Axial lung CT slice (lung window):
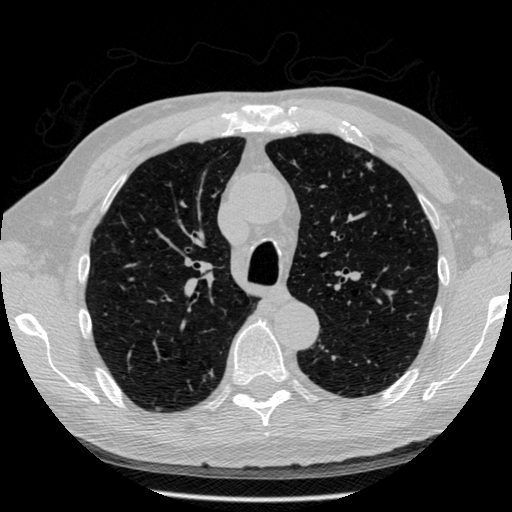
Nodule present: yes
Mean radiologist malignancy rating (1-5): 2